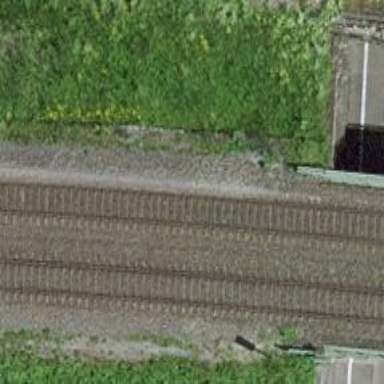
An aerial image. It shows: Bridge over railway line.